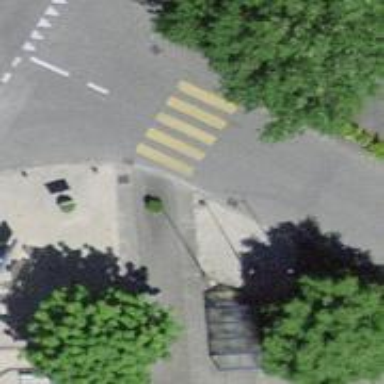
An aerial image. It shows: Zebra crossing on the road.